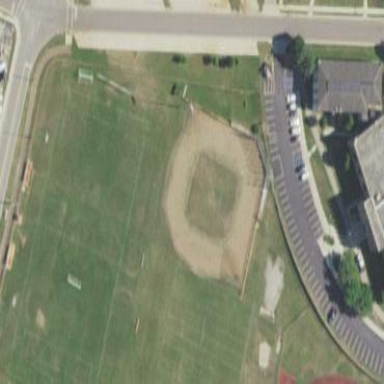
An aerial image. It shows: Baseball pitch for leisure and sports activities.